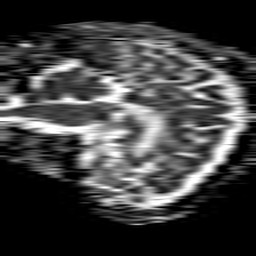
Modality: ADC
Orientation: sagittal
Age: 58
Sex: female
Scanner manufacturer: philips
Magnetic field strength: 1.5 T
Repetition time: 4.6 s
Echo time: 0.08631 s